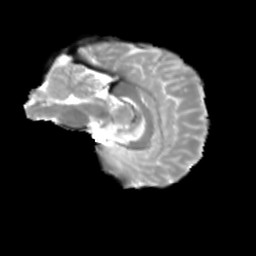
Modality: T2w
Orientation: sagittal
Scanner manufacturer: siemens
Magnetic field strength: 3 T
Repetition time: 4 s
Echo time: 0.0594 s